Interaction volume radius: 10 \u00c5
Interaction volume height: 10 \u00c5
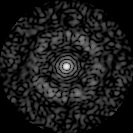
Disorder parameter: 0.8189